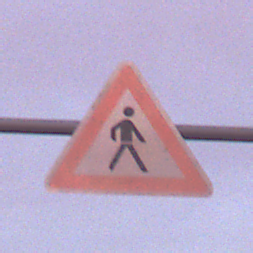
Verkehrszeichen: FussgaengerLinks
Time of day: SunriseSunset
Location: Outdoor (Urban)
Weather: PartlyCloudy
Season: NotSpecified
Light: Natural